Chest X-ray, AP view. Patient: 47 years old, sex M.
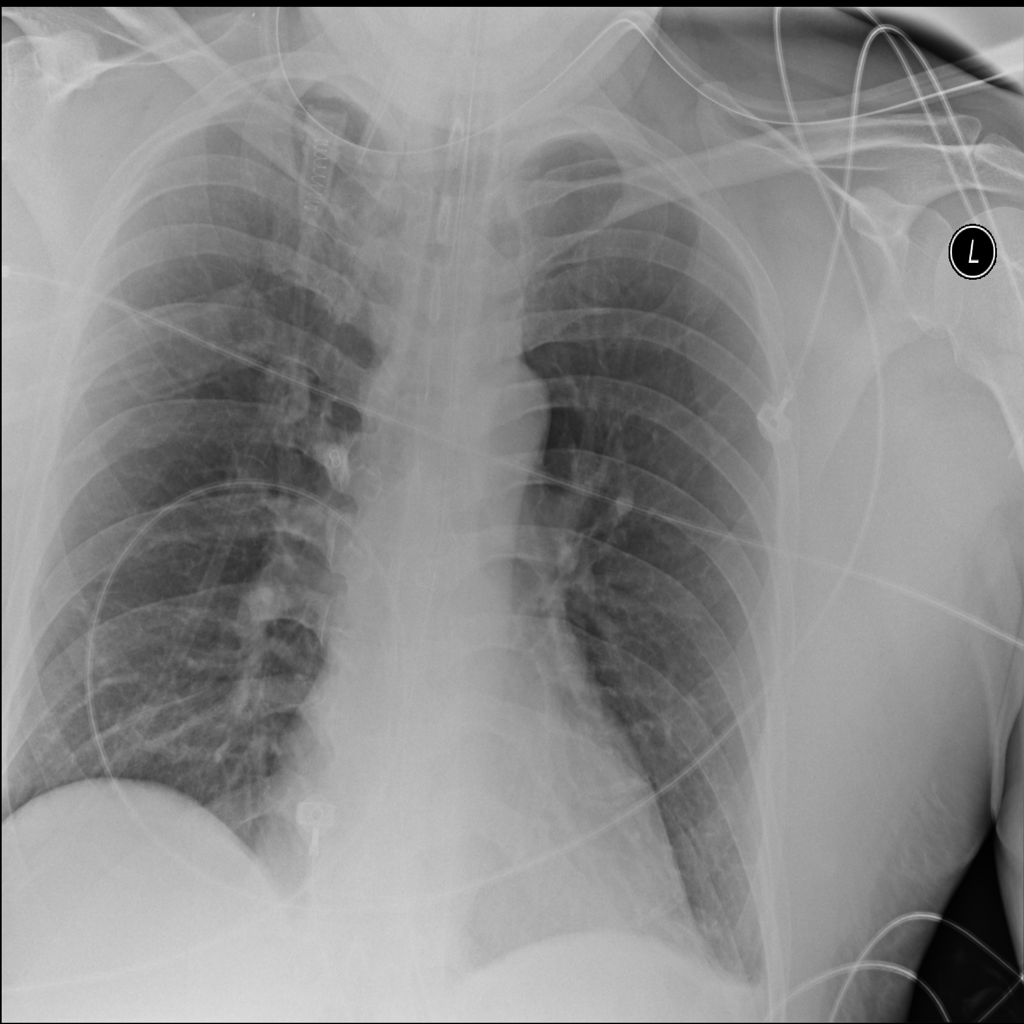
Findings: No Finding